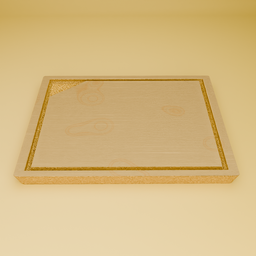
Label: tools